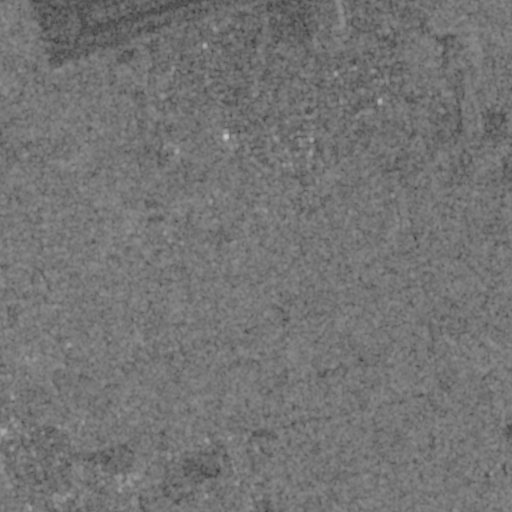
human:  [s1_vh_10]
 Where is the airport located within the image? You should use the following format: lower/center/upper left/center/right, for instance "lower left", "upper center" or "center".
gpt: The airport is located in the upper of the image.
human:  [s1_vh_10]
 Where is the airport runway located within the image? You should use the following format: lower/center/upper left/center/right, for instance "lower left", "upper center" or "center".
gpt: The airport runway is located in the upper of the image.
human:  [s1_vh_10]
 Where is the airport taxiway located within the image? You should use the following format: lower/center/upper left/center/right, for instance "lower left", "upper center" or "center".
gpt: The airport taxiway is located in the upper of the image.
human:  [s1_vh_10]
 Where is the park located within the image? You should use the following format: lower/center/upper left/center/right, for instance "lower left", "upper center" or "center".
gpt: There is no park in the image.

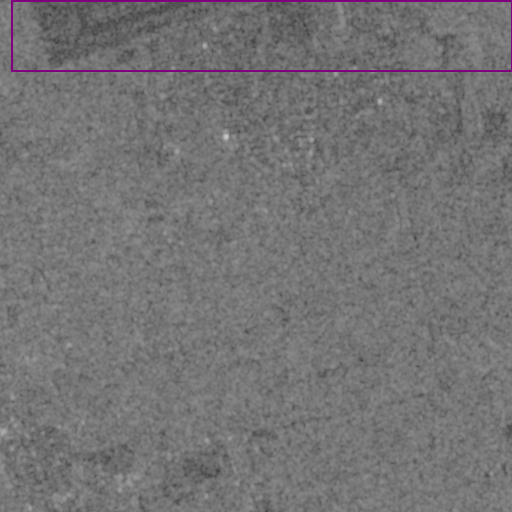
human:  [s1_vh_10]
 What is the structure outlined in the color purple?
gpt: The structure outlined in purple is an airport.
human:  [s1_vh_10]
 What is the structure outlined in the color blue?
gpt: There is no blue outline.